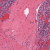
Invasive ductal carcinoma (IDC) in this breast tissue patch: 0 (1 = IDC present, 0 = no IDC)